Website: bh-photo
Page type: address-validator
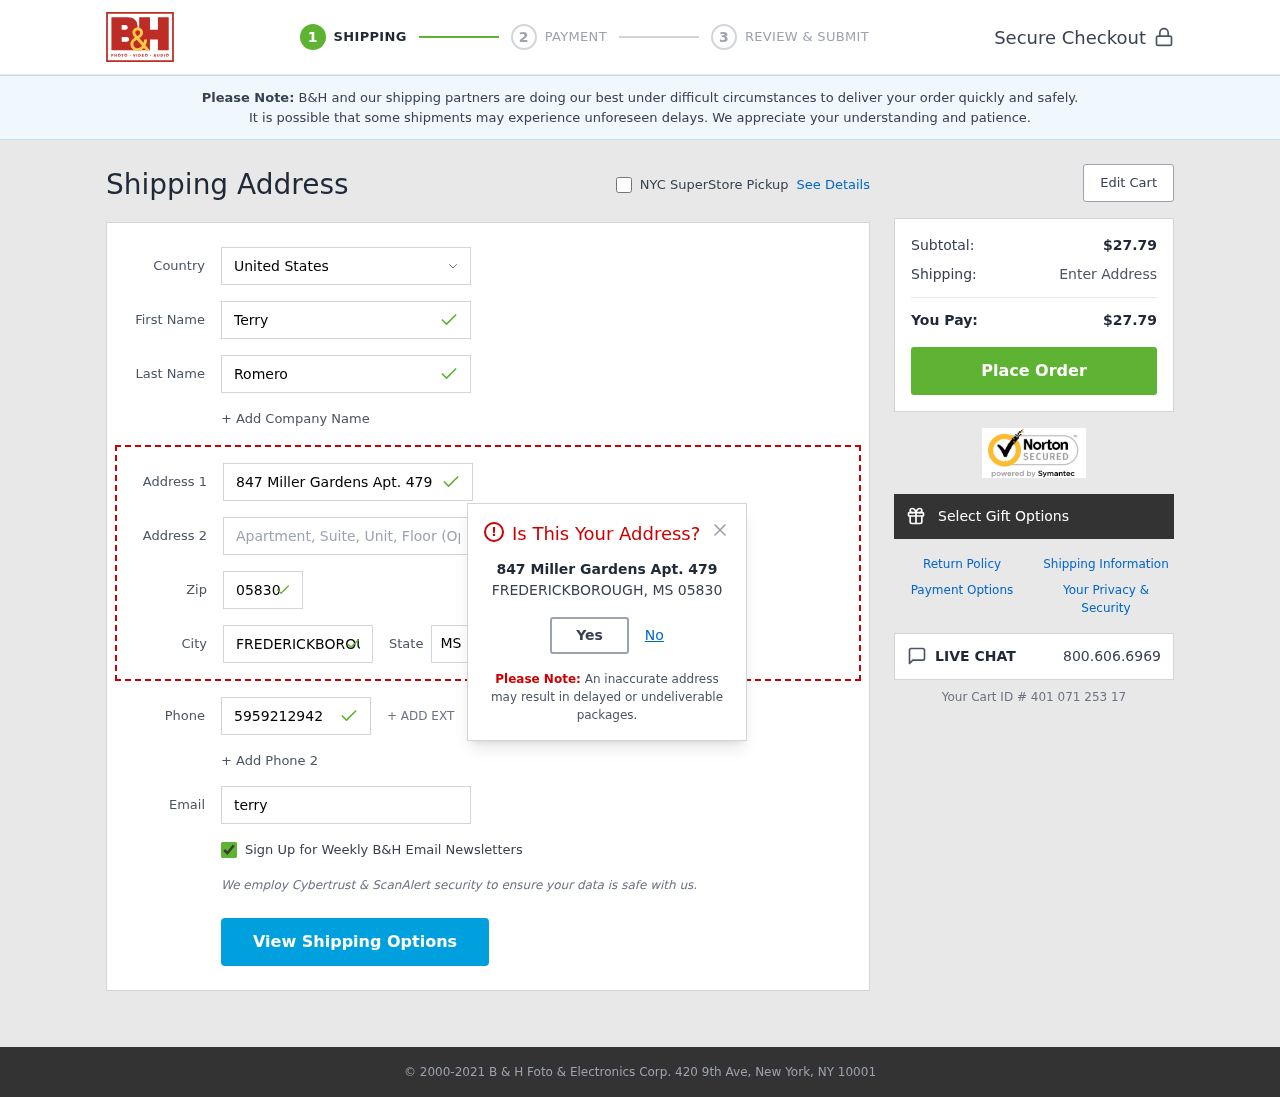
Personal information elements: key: PII_CITY
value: Frederickborough
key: PII_COUNTRY
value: United States
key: PII_EMAIL
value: terryromero@yahoo.com
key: PII_FIRSTNAME
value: Terry
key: PII_LASTNAME
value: Romero
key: PII_PHONE
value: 5959212942
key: PII_POSTCODE
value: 05830
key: PII_STATE_ABBR
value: MS
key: PII_STREET
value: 847 Miller Gardens Apt. 479
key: PII_CITY_MODAL
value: FREDERICKBOROUGH
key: PII_POSTCODE_FULL
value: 05830
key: PII_POSTCODE_NUMERIC
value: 5830
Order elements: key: ORDER_SUBTOTAL
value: $27.79
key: ORDER_TOTAL
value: $27.79
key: ORDER_ID
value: Your Cart ID # 401 071 253 17